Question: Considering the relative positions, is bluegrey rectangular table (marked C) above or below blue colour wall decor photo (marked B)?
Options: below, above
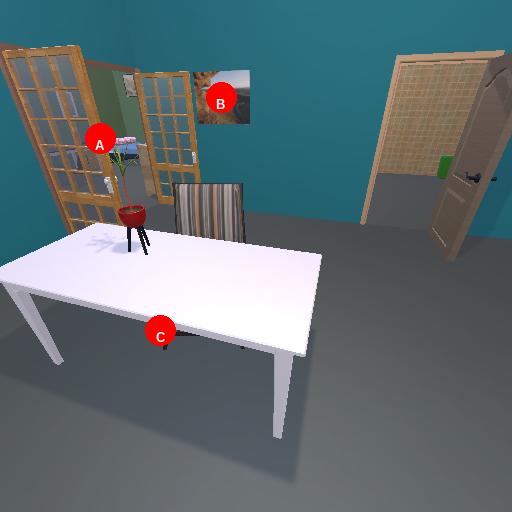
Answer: below